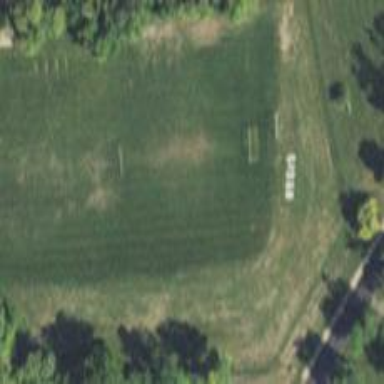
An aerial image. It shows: Grassy pitch for soccer and American football activities.